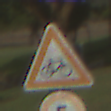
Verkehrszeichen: RadverkehrLinks
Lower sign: Geschwindigkeit5
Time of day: MorningAfternoon
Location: Outdoor (Nature)
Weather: PartlyCloudy
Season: NotSpecified
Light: Natural